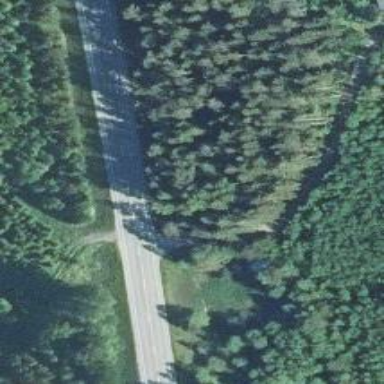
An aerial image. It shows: Asphalt road classified as trunk highway.